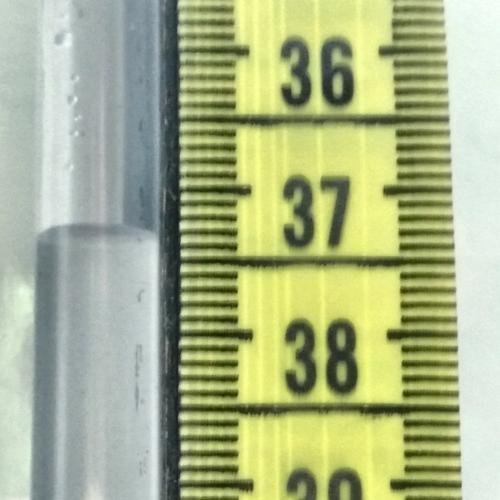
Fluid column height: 37.3 cm